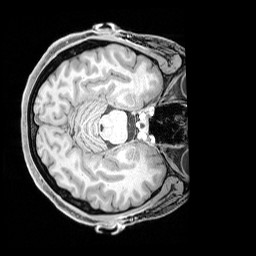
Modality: T1w
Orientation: axial
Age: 31
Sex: female
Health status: healthy
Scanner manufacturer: siemens
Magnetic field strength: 3 T
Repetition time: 1.65 s
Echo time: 0.00182 s